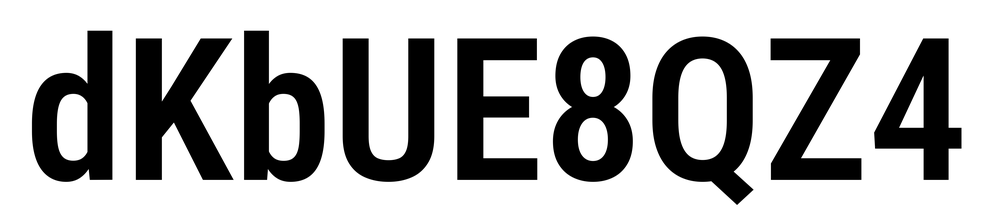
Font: Roboto_Condensed_SemiBold